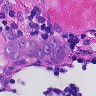
Metastatic tissue present: yes